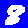
Digit: 8